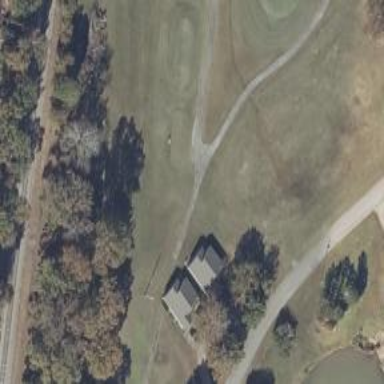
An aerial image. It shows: Service road used as golf cart path.